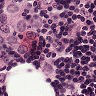
Metastatic tissue present: yes